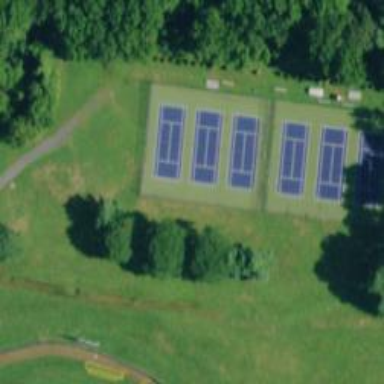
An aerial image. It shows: Sports centre dedicated to tennis.